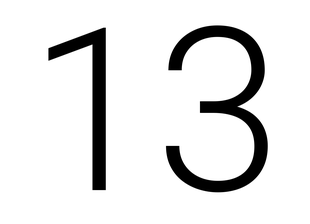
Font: Roboto_Light